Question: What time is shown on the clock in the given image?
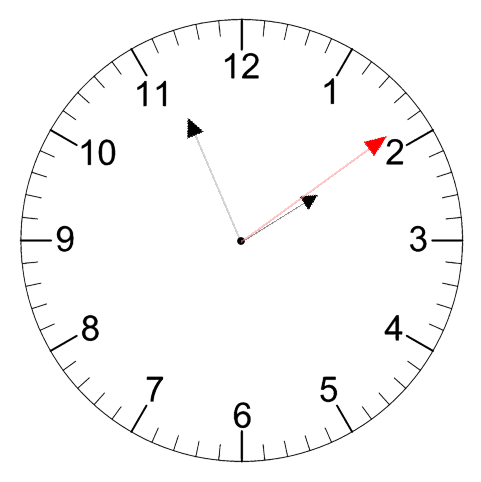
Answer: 01:56:09